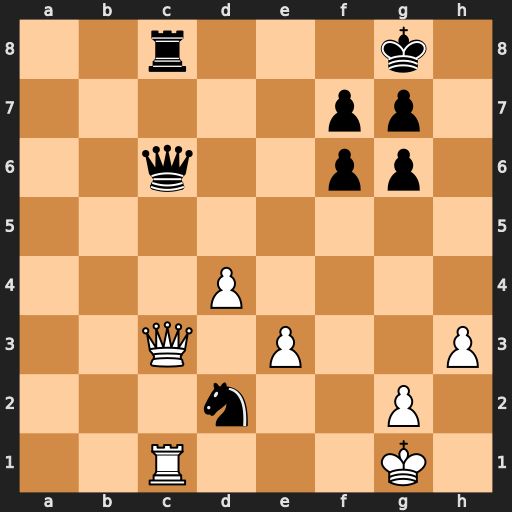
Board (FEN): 2r3k1/5pp1/2q2pp1/8/3P4/2Q1P2P/3n2P1/2R3K1
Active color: w
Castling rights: -
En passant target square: -
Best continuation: Qxc6 Rxc6 Rxc6